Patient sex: M
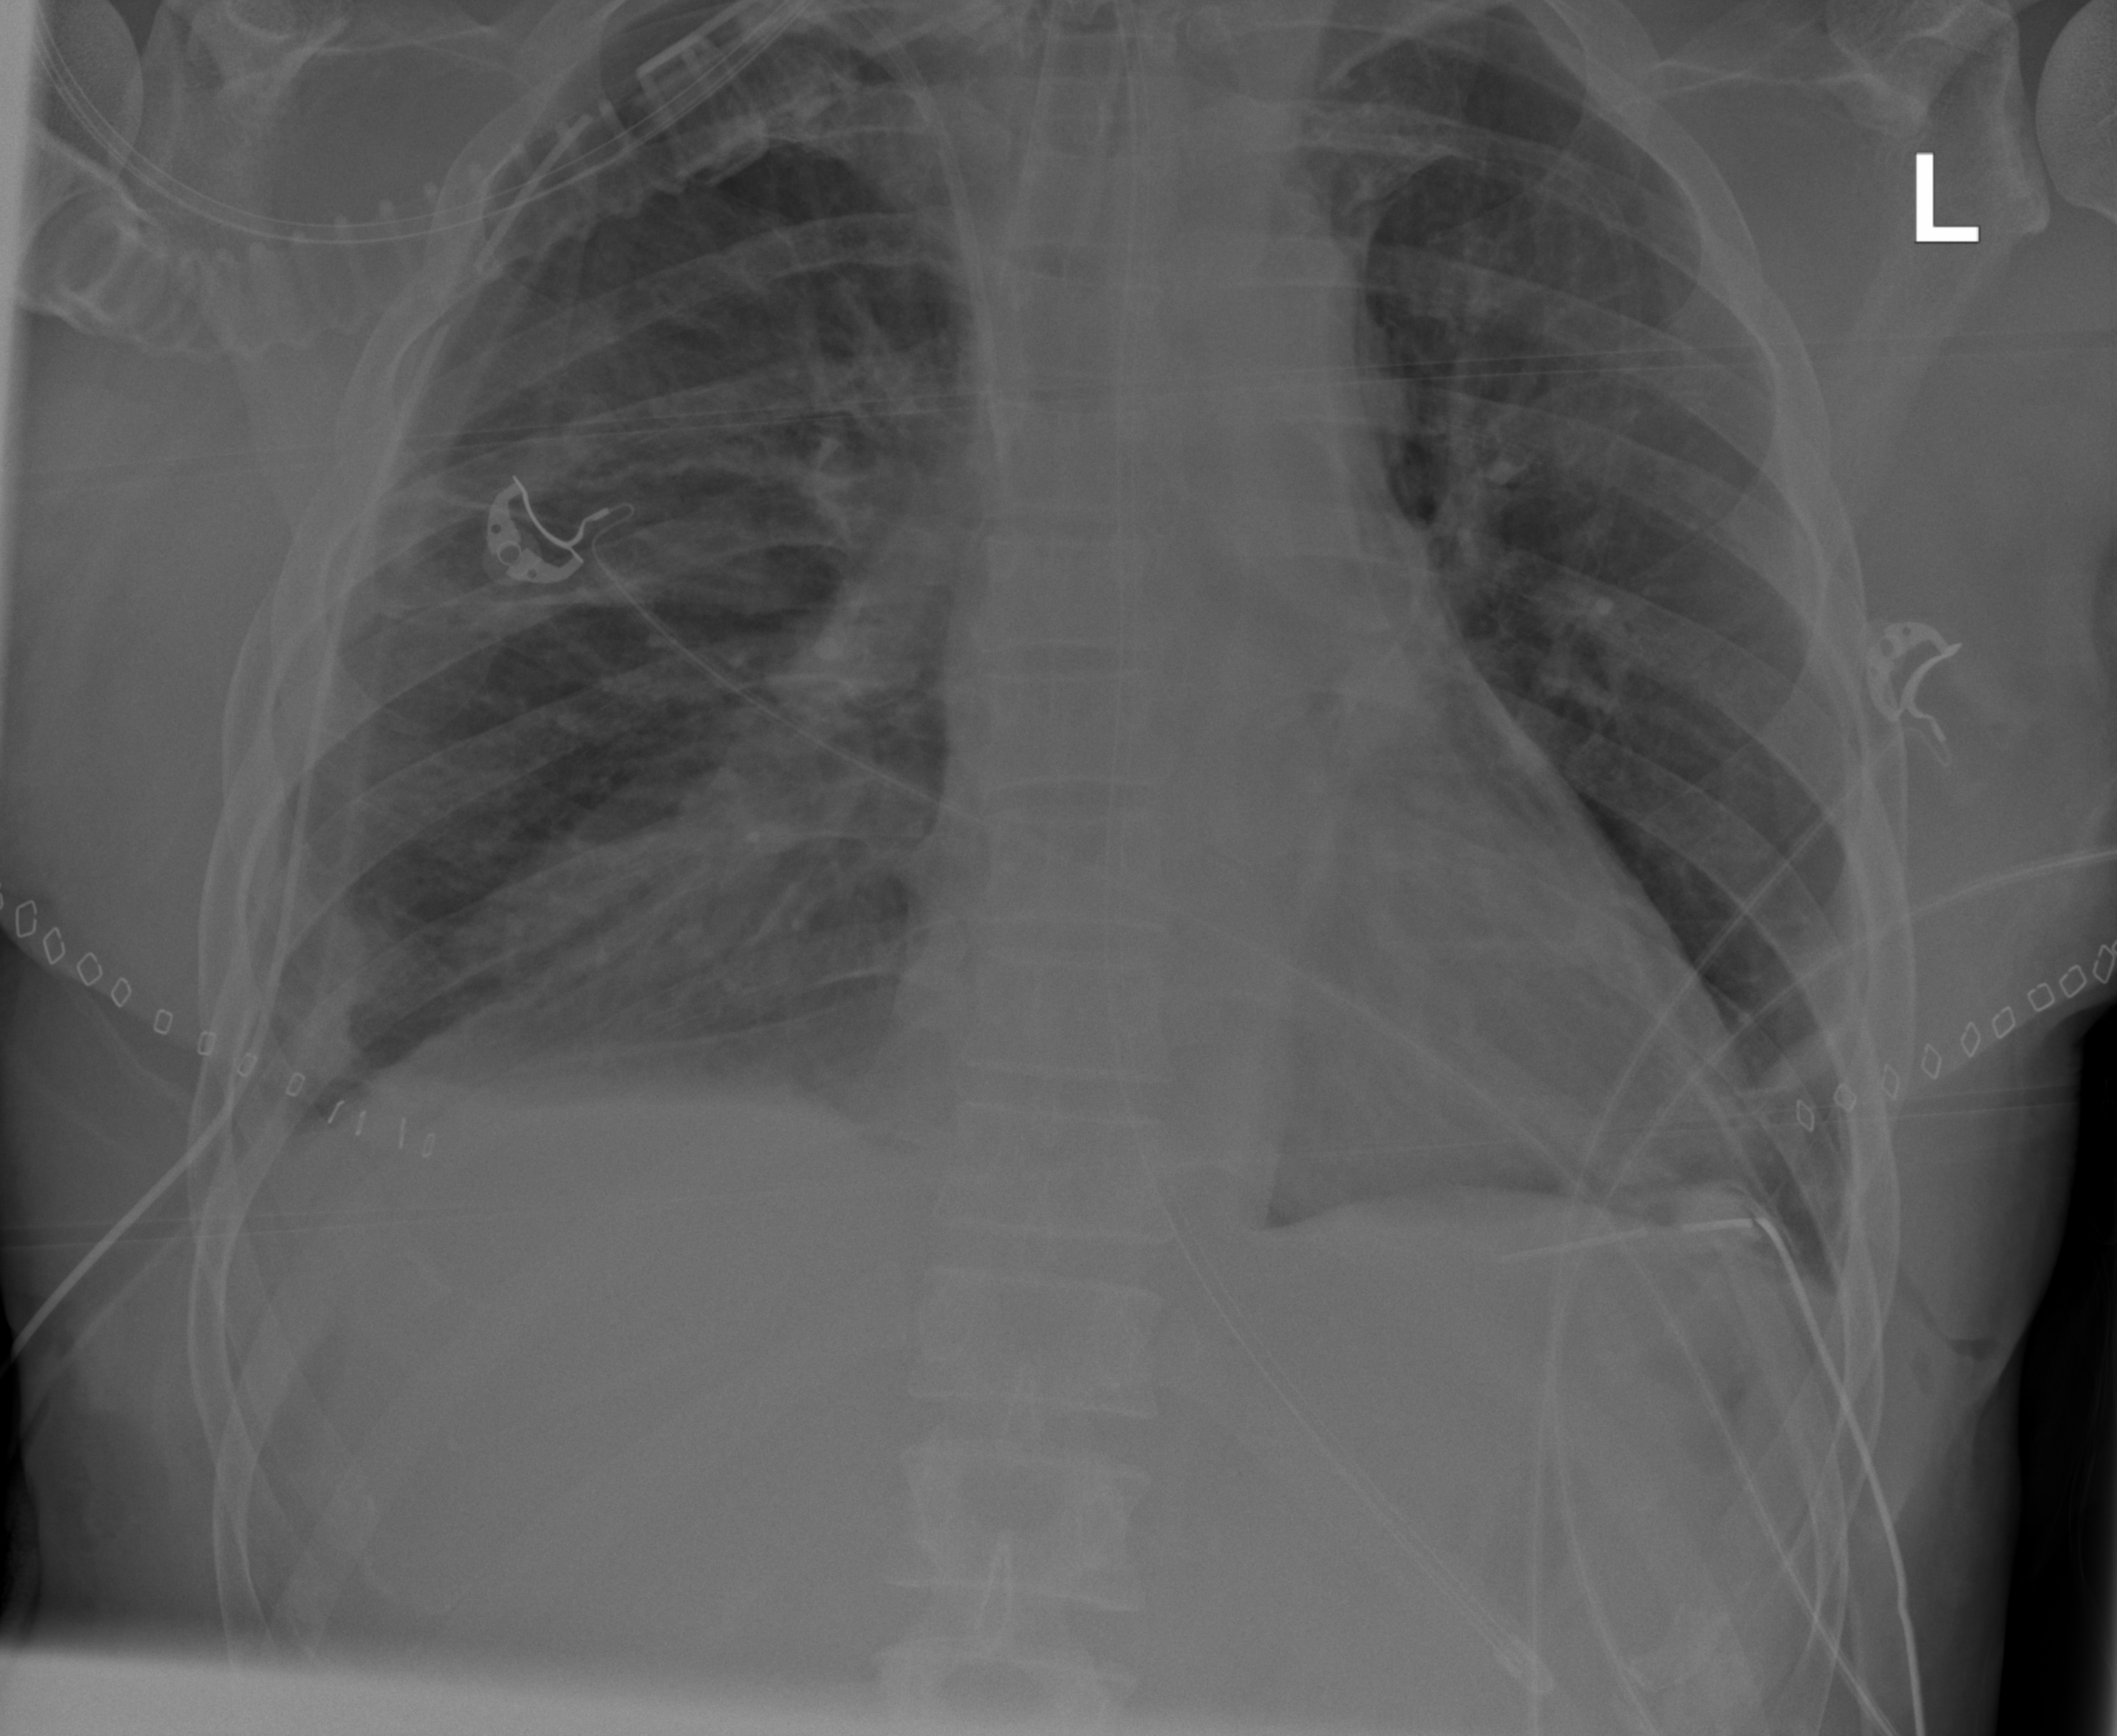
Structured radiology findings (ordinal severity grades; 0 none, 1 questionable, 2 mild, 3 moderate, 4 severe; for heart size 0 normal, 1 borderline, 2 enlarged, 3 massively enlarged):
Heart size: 0
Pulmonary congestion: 1
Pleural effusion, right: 2
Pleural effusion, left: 1
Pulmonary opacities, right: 2
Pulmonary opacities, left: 0
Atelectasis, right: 2
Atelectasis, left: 1